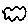
Label: cloud